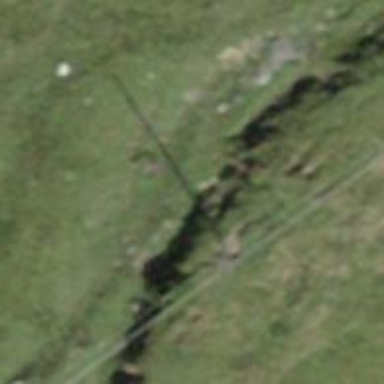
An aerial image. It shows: Power pole.